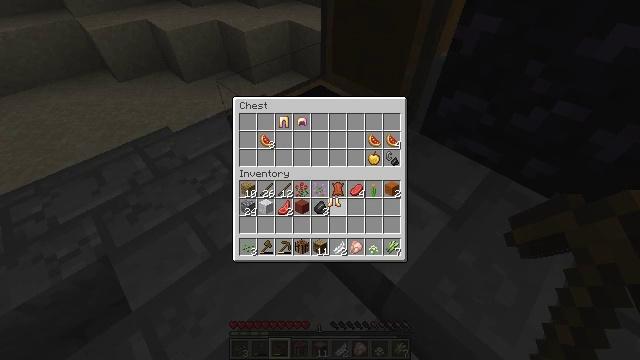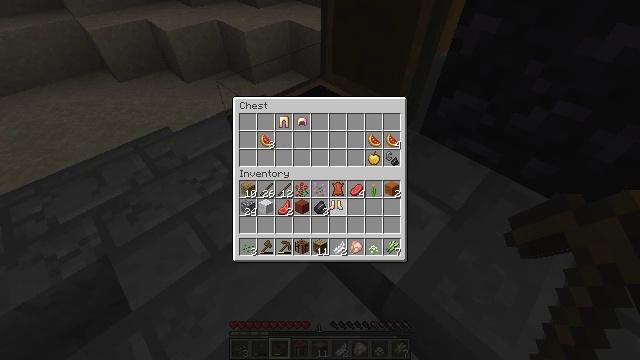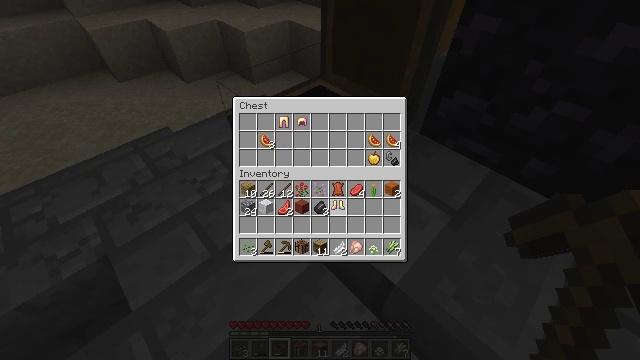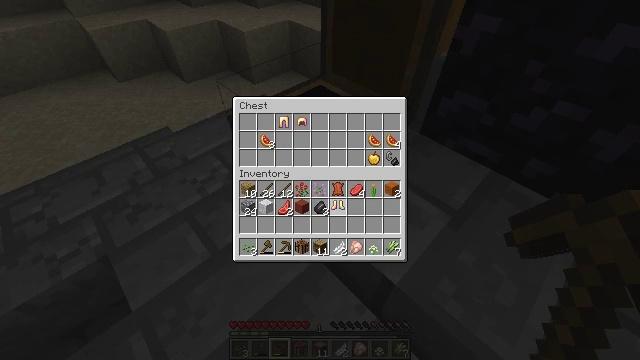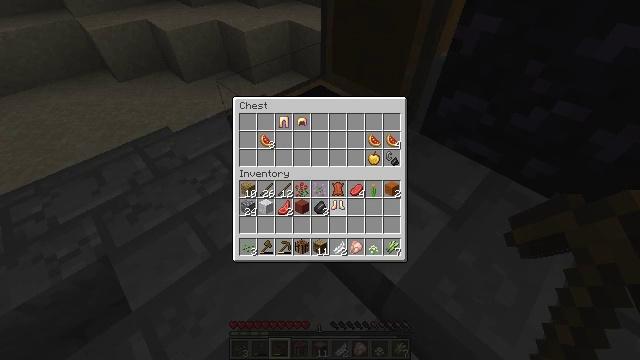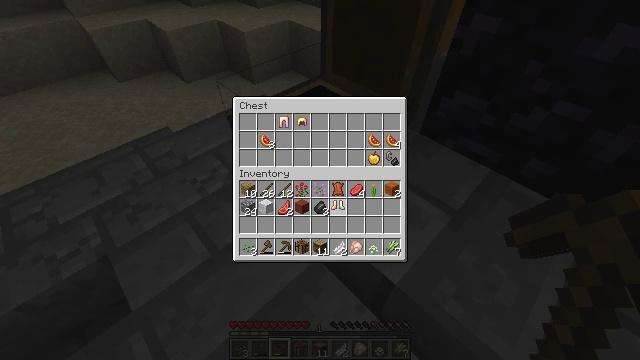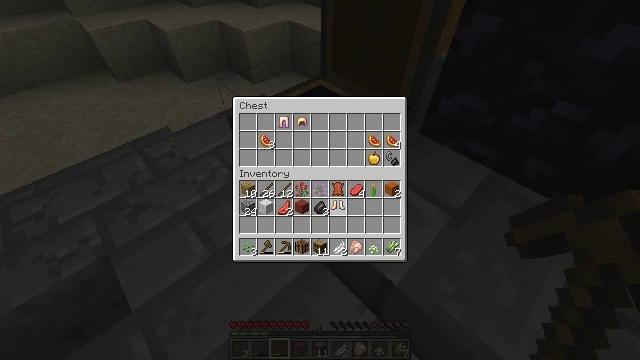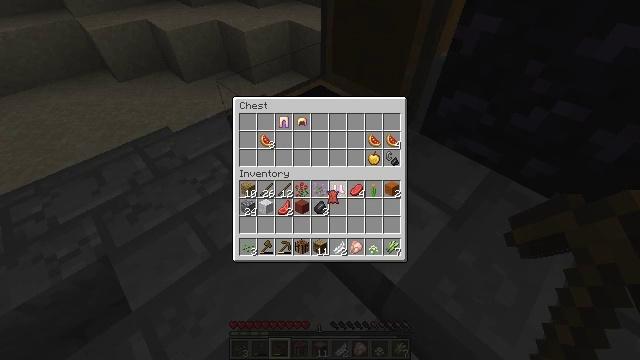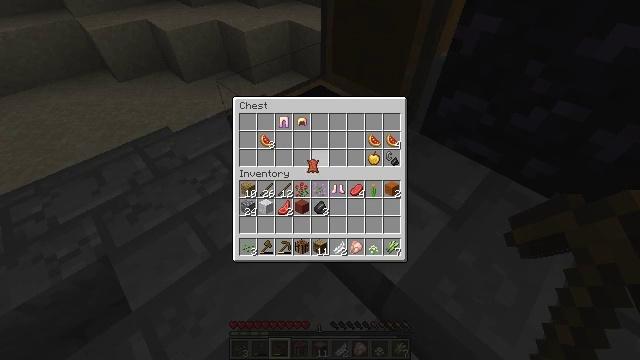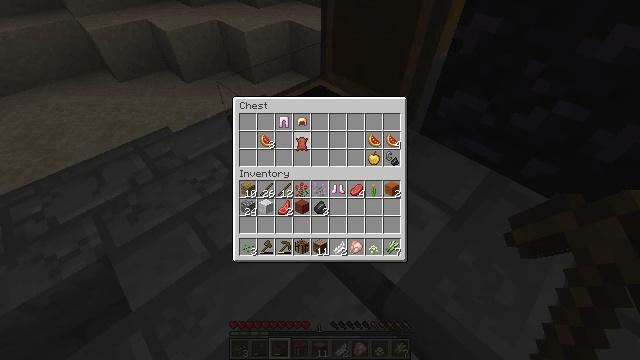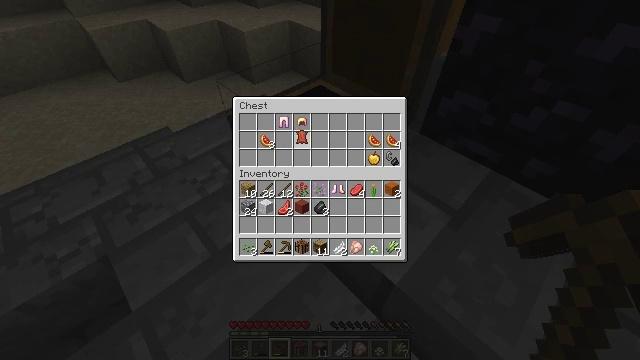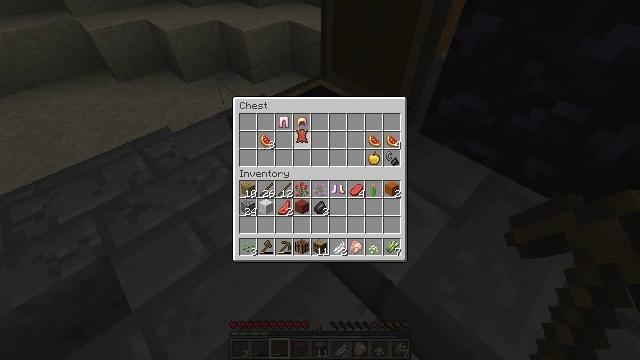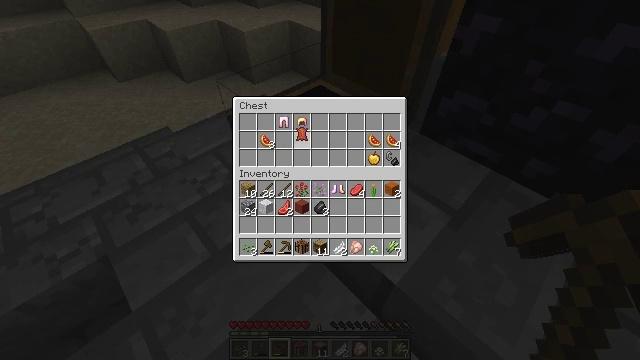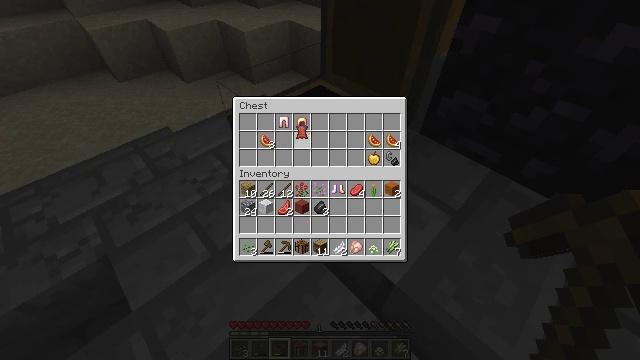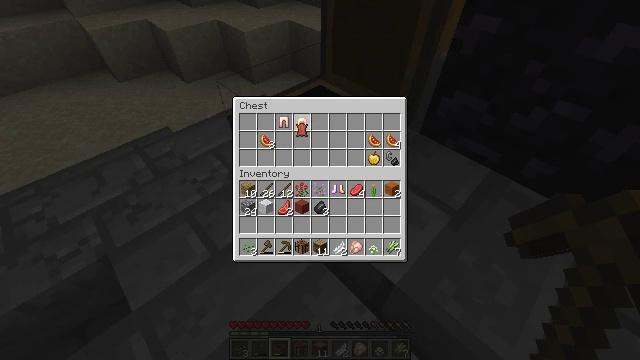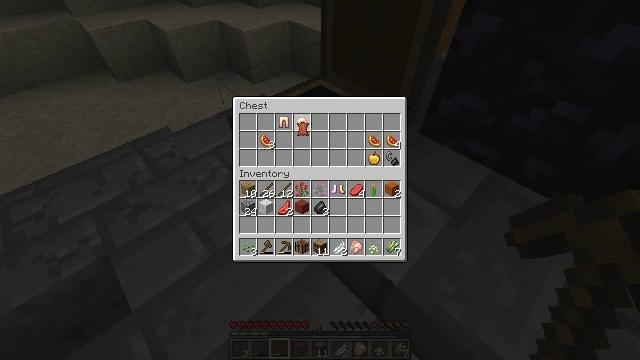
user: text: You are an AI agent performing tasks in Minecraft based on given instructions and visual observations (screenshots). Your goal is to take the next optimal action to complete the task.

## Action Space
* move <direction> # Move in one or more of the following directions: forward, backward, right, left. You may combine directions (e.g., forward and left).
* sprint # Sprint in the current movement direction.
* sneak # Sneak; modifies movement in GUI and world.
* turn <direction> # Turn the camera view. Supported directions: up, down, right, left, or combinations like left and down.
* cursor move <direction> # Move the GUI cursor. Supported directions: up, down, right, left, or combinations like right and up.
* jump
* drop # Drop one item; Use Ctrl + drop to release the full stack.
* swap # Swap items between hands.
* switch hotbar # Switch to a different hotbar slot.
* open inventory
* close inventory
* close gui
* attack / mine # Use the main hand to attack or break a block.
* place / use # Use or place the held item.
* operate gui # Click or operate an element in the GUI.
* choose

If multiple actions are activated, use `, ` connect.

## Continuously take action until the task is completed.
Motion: motion action
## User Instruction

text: Break the chest to retrieve items inside.
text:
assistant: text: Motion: no_op
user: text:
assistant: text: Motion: no_op
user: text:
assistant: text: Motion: no_op
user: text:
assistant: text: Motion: no_op
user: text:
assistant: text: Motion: operate gui
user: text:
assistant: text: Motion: operate gui
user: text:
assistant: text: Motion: cursor move up
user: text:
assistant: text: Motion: cursor move left and up
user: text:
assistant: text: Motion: cursor move left and up
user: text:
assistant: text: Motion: cursor move up
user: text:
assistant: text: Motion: no_op
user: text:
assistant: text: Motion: no_op
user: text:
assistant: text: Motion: no_op
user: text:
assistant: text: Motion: no_op
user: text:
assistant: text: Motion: no_op
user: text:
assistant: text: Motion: no_op
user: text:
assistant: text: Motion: no_op
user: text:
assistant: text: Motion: no_op
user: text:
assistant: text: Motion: no_op
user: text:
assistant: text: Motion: cursor move right and down
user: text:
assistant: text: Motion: cursor move right and down
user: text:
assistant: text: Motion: cursor move right and down
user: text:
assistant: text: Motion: no_op
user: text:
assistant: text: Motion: no_op
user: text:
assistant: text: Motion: no_op
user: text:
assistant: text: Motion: no_op
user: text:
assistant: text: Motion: no_op
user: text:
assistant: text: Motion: no_op
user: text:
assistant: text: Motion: no_op
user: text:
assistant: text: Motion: operate gui